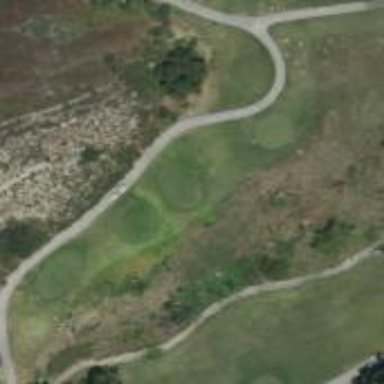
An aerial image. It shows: Golf rough area.